Aerial crown-view tile of a tropical tree (Barro Colorado Island, Panama), acquired 20250512:
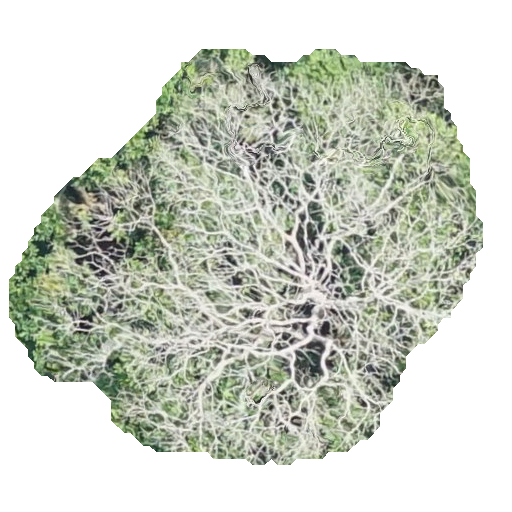
Species: Dipteryx oleifera
GBIF accepted scientific name: Dipteryx oleifera
Crown area: 207.028 m²